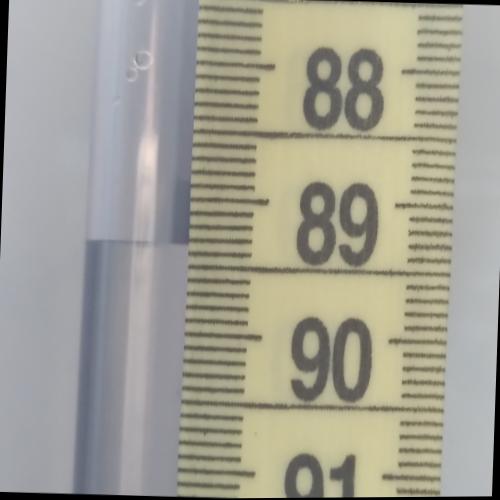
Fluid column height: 89.3 cm